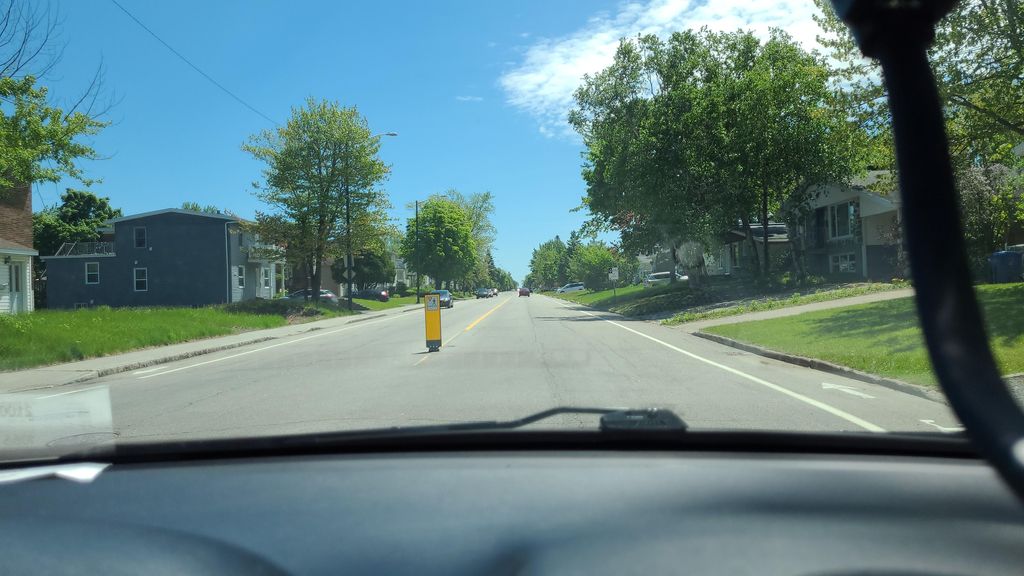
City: quebec_city